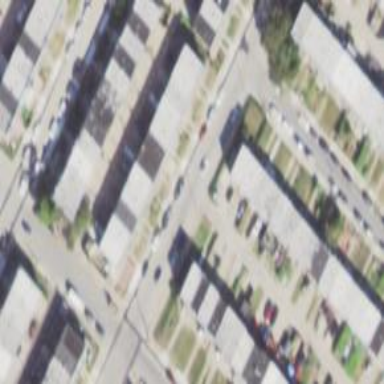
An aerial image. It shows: Alleyway designated as service road.